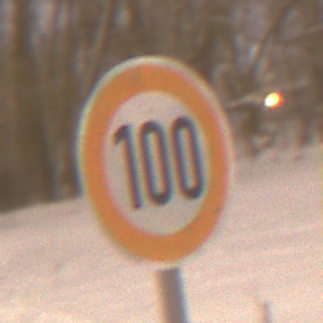
Verkehrszeichen: Geschwindigkeit100
Umgebung: Outdoor, Urban
Tageszeit: Night
Wetter: Overcast
Licht: Artificial
Jahreszeit: Winter
Kontrast: MediumContrast